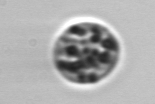
Label: Amoeba